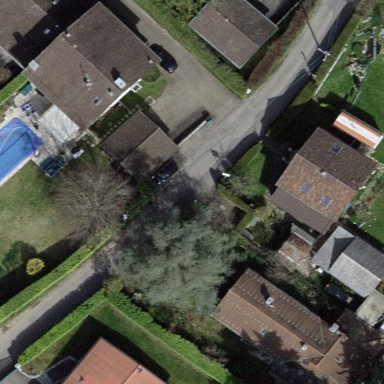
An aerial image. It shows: Garden surrounded by fence.